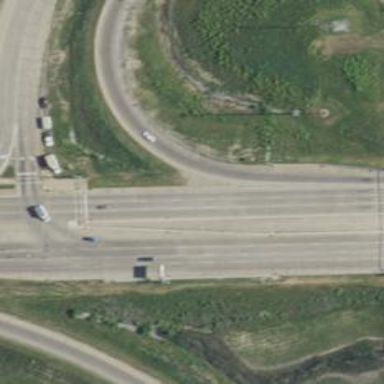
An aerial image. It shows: Primary highway with embankment.